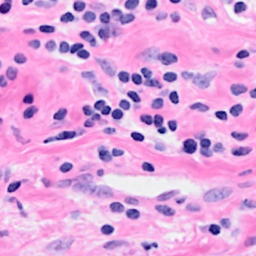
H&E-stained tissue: Breast